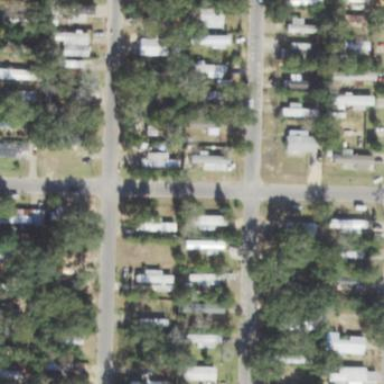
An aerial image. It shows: Residential area designated as trailer park.